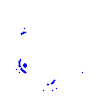
Particle: kaon